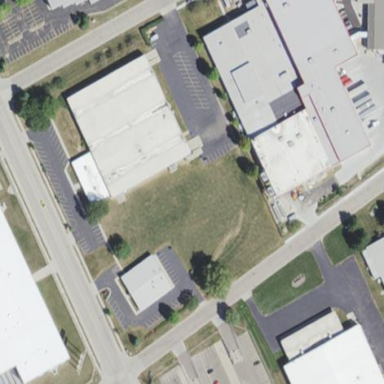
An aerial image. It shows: Commercial building.